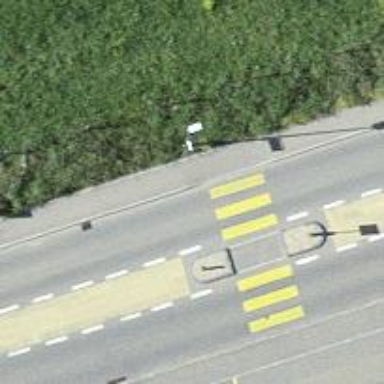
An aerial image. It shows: Public transport stop position.